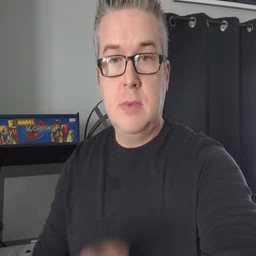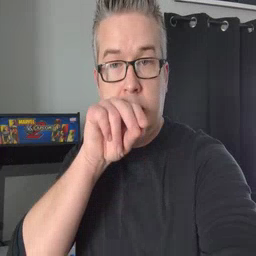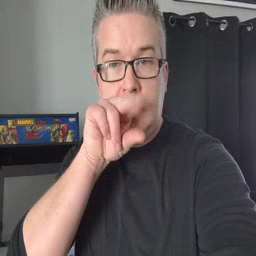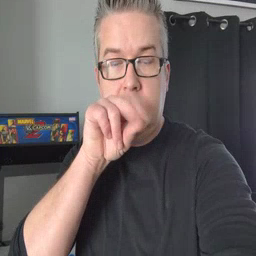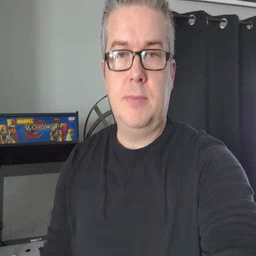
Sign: duck